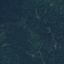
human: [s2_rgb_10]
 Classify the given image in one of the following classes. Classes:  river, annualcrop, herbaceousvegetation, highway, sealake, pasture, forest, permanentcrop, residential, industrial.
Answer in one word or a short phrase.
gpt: Forest